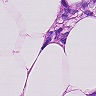
Metastatic tissue present: yes